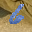
Label: 6